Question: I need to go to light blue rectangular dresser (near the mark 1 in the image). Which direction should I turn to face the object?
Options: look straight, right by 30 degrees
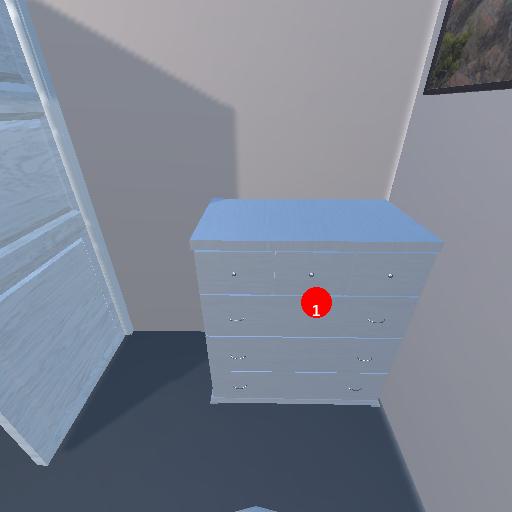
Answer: look straight